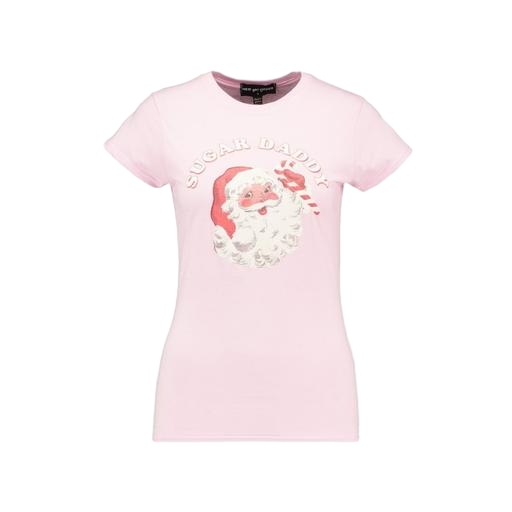
pink woman's tee, woman's tshirt, pink graphic t-shirt, white background